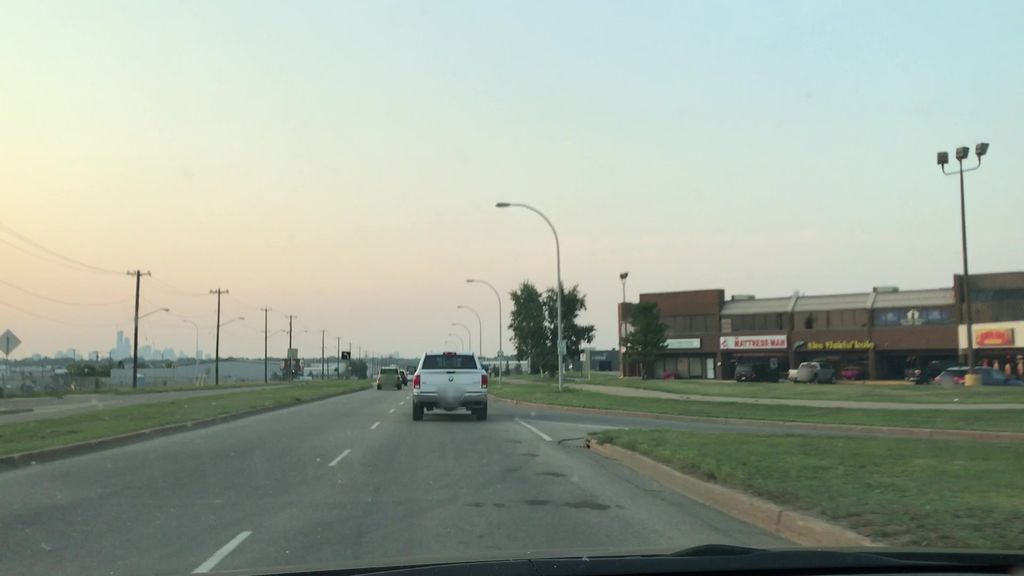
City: edmonton